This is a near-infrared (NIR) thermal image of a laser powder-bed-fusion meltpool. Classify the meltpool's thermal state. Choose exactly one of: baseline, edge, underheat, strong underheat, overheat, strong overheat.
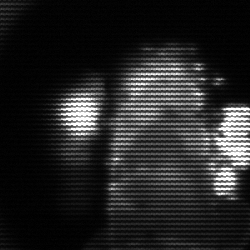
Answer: strong underheat